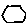
Label: hexagon